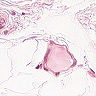
Metastatic tissue present: no